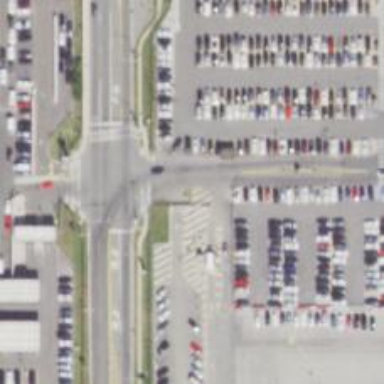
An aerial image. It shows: Car rental service.